Brain MRI, t1w sequence, axial 2D slice.
Patient: age 52, sex F, weight 75 kg, height 1.65 m
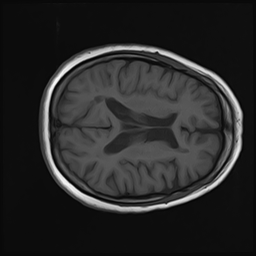